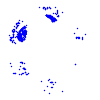
Particle: proton